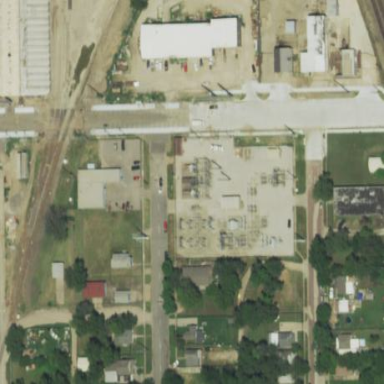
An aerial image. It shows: Substation surrounded by fence.